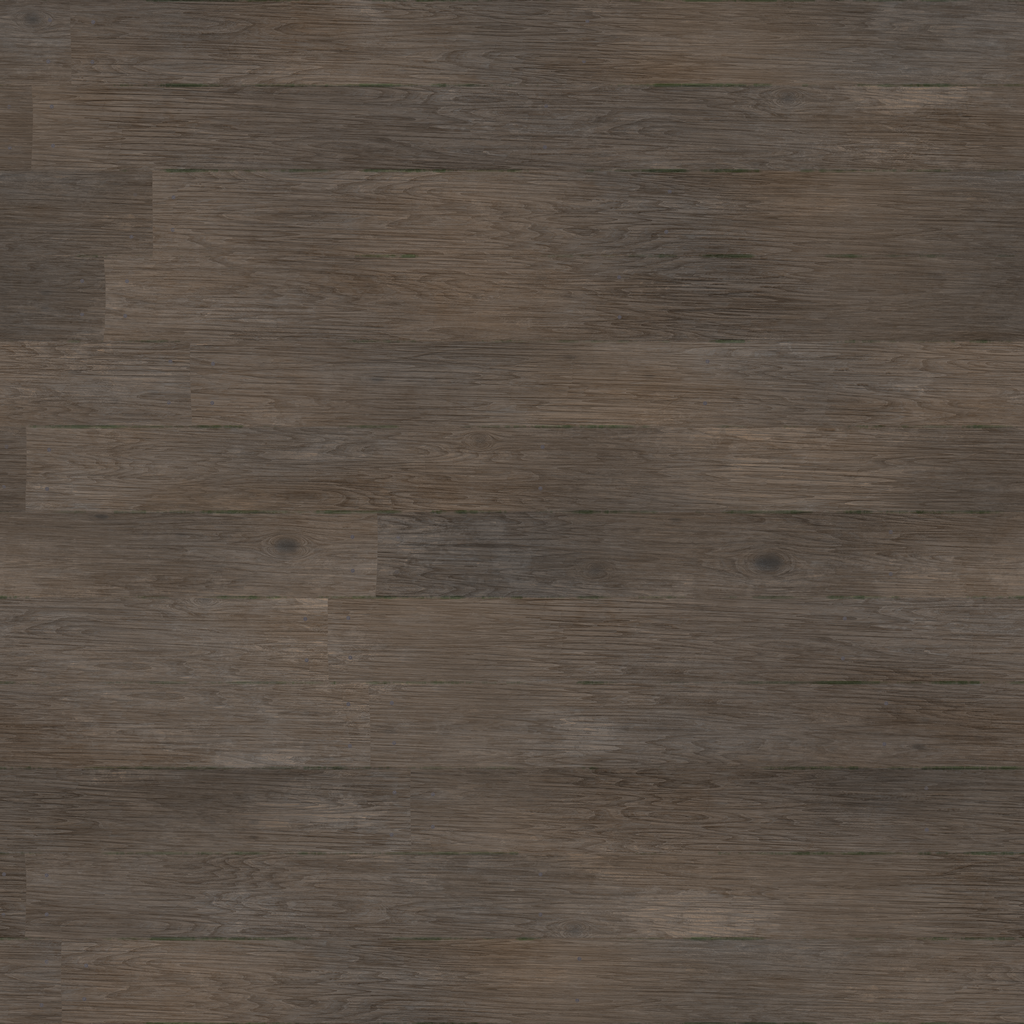
Texture map type: Color